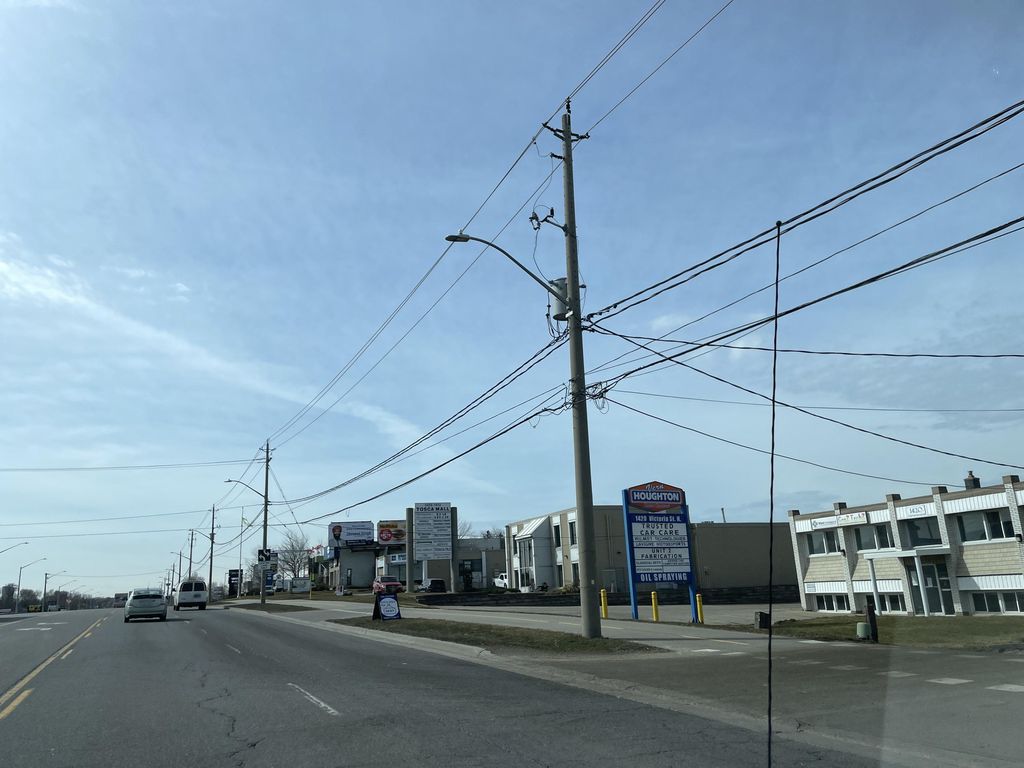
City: kitchener-waterloo